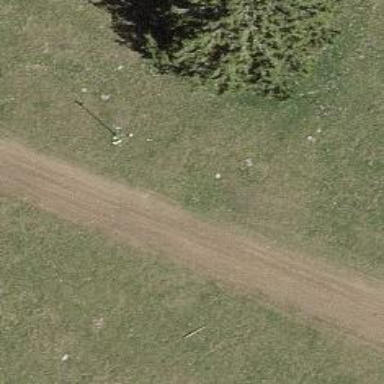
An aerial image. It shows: Path.